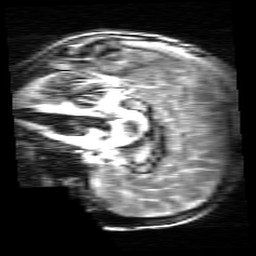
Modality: MP2RAGE
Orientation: sagittal
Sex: female
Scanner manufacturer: siemens
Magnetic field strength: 3 T
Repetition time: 5 s
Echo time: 0.00368 s